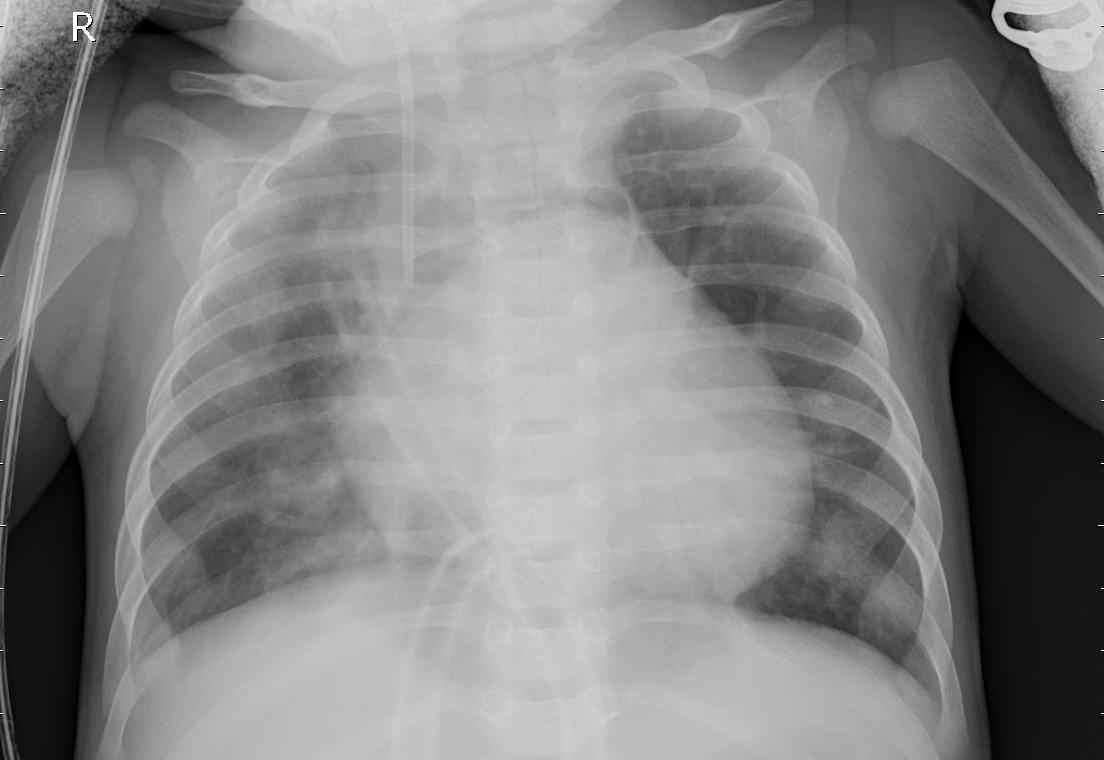
Diagnosis: PNEUMONIA